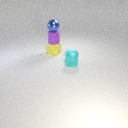
small yellow rubber cube below small blue metal sphere